【题型】解答题　【知识点】平面几何　【难度】easy
如图，四边形 $ABCD$ 是正方形，点 $G$ 为边 $CD$ 上一点，连接 $AG$ 并延长，交 $BC$ 的延长线于点 $F$，连接 $BD$ 交 $AF$ 于点 $E$，连接 $EC$。求证：

(1) $\angle DAE = \angle DCE$；

(2) $\triangle EGC \sim \triangle ECF$。
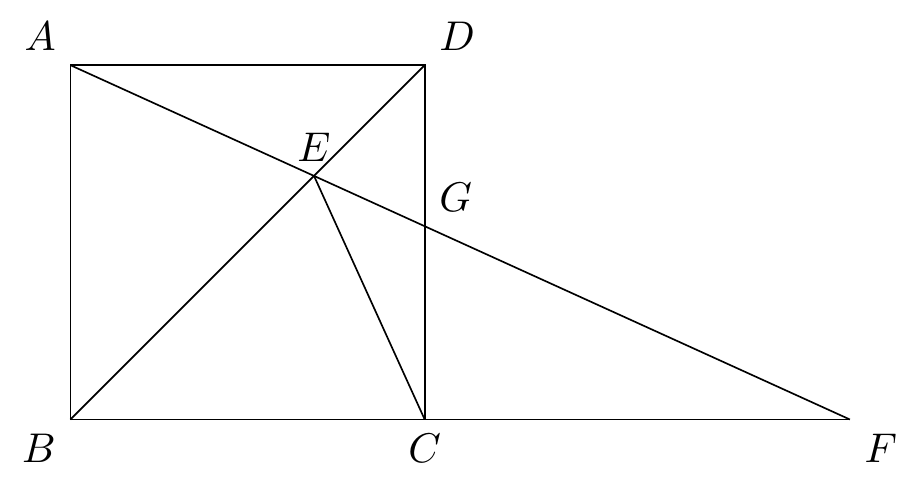
【解答】
(1) 证明：$\because$ 正方形 $ABCD$，

$\therefore AD = CD$，$\angle ADB = \angle CDE = 45^\circ$。

又 $\because DE = DE$，

$\therefore \triangle ADE \cong \triangle CDE$，

$\therefore \angle DAE = \angle DCE$。

(2) $\because$ 正方形 $ABCD$，

$\therefore AD \parallel BC$，

$\therefore \angle F = \angle DAE = \angle DCE$。

又 $\because \angle CEG = \angle CEF$，

$\therefore \triangle EGC \sim \triangle ECF$。